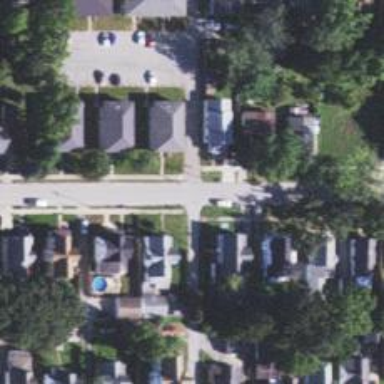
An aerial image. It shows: Alley classified as service road.